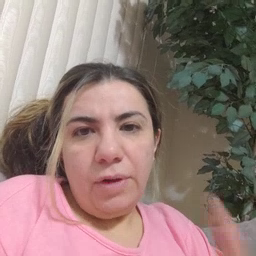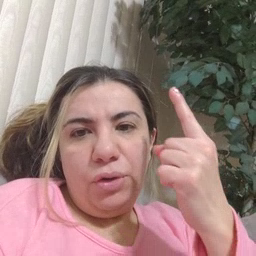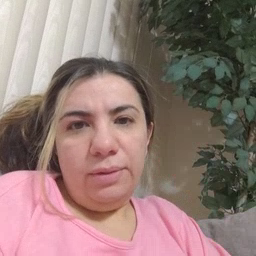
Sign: first